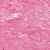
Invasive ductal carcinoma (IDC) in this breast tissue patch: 0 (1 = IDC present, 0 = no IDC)